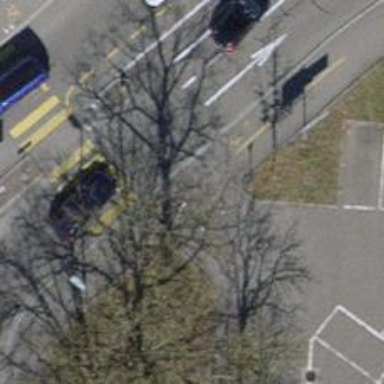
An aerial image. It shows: Asphalt path with sidewalk. The cycleway and footway surfaces are also asphalt.